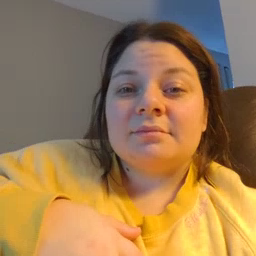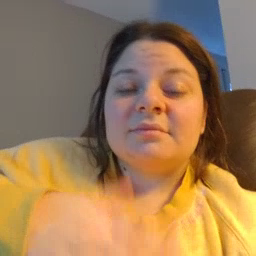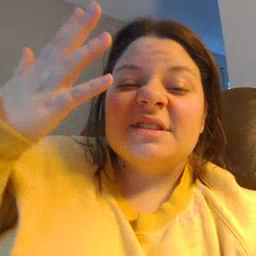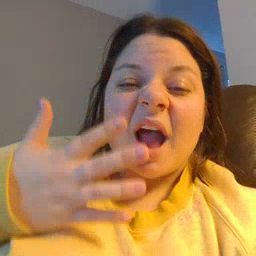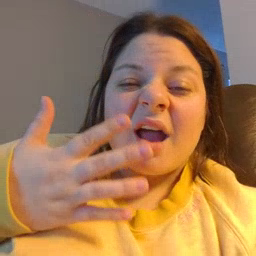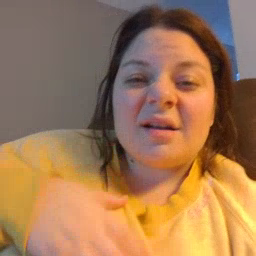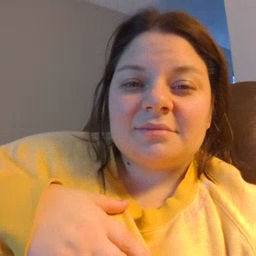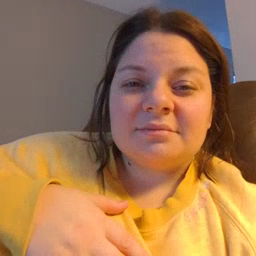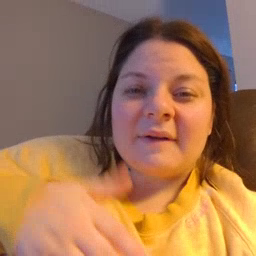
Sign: sad